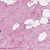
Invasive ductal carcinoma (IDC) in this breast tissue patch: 1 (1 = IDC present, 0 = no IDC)